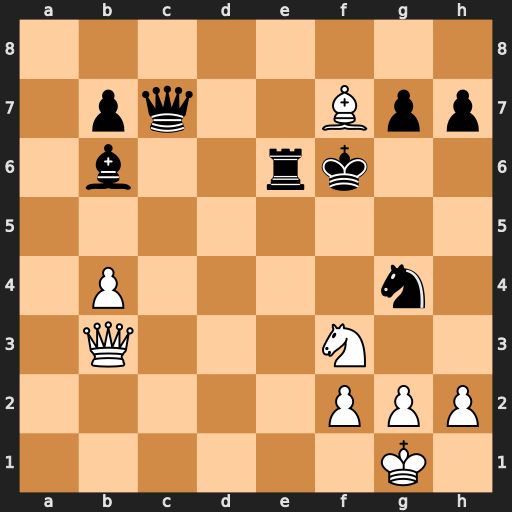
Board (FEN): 8/1pq2Bpp/1b2rk2/8/1P4n1/1Q3N2/5PPP/6K1
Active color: w
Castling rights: -
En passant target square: -
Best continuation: Qxe6#